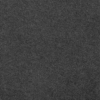
Label: dusty